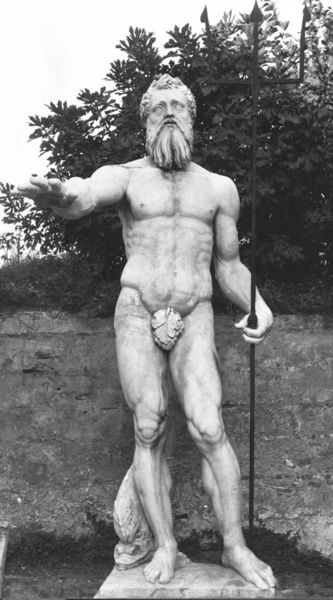
Titel: Neptun, Neptunbrunnen
Künstler: Giovanni Angelo Montorsoli
Institution: Messina, Museo Regionale
Schlagwörter: akt, baum, hand, mann, nackt, marmor, nacht, wiese, bart, brunnen, garten, skulptur, stab, muskeln, podest, eisen, kreuz, rippen, speer, feigenblatt, spieß, delfin, neptun, dreizack, poseidon